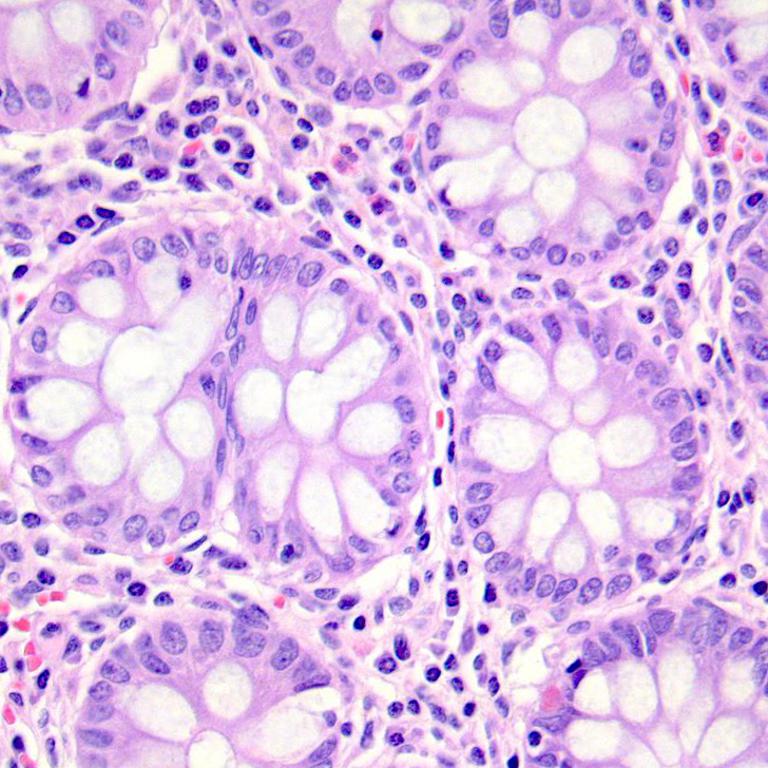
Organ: colon
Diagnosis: benign